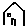
Label: house